Question: What do I need to do, if I want the validation run when a user input something in a text field, not when the window pop up. Here is the example image:
In the example image when I executed this window, it validates automatically. I want it to check the validation when I input something.
Here is my code snippet in validation:
'''
public string Error
{
get { return null; }
}
public string this[string propertyName]
{
get
{
string error = string.Empty;
switch (propertyName)
{
case "Name":
if (string.IsNullOrEmpty(Name))
error = "Name is required!";
break;
case "Url":
if (string.IsNullOrEmpty(Url))
error = "Url is required!";
else if (!Regex.IsMatch(Url, @"(?:https?:\/\/)?(?:[\w]+\.)([a-zA-Z\.]{2,6})([\/\w\.-]*)*\/?"))
error = "Url is invalid";
break;
case "Price":
if (Price < 0)
error = "Price cannot be negative!";
break;
default:
break;
}
return error;
}
}
'''
Here is the code snippet in my UI:
'''
<!--Product Name-->
<Label Content="Name:" />
<TextBox x:Name="txtName"
Grid.Column="2"
Validation.Error="ValidationError"
Text="{Binding Name,
Mode=TwoWay,
ValidatesOnDataErrors=True,
NotifyOnValidationError=True,
UpdateSourceTrigger=PropertyChanged}" />
<!--Product Url-->
<Label Grid.Row="2" Content="Url:" />
<TextBox x:Name="txtUrl"
Grid.Row="2"
Grid.Column="2"
Validation.Error="ValidationError"
Text="{Binding Url,
Mode=TwoWay,
ValidatesOnDataErrors=True,
NotifyOnValidationError=True,
UpdateSourceTrigger=PropertyChanged}"/>
'''
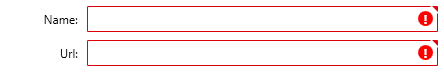
Answer: If by "when I input something" you mean "everytime I press a key", then change your Binding 'UpdateSourceTrigger' value to 'PropertyChanged' on the TextBox. This will mean that whenever the TextBox's value is changed, it will automatically update the bound object and trigger the 'IDataErrorInfo' interface calls to update the status of the 'TextBox'.
You need to implement 'INotifyPropertyChanged' interface to allow 'IDataErrorInfo' to function correctly.
'''
public class MyObject : INotifyPropertyChanged, IDataErrorInfo
{
public event PropertyChangedEventHandler PropertyChanged;
private string _myValue;
public string MyValue
{
get { return _myValue; }
set
{
_myValue = value;
OnPropertyChanged("MyValue");
}
}
private void OnPropertyChanged(string propertyName)
{
var handler = PropertyChanged;
if (handler != null)
PropertyChanged(this, new PropertyChangedEventArgs(propertyName));
}
public string Error
{
get { return null; }
}
public string this[string columnName]
{
get
{
string returnValue = null;
switch (columnName)
{
case "MyValue":
if MyValue != "expected"
returnValue = "MyValue is not expected";
}
return returnValue;
}
}
}
'''
'IDataErrorInfo' is only called when 'MyValue' is retrieved after update notification to the UI (thus the 'get' implementation instead of 'set' in the indexer)